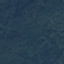
Land use / land cover class: Forest